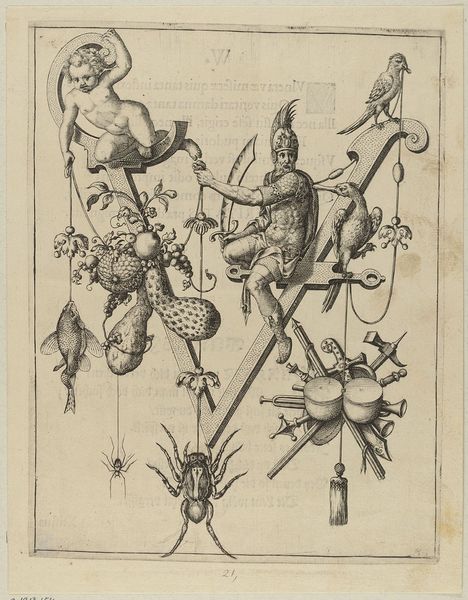
Titel: Der Buchstabe U, Blatt aus der Folge 'Nova Alphati Effictio Historiis'
Künstler: Johann Theodor de Bry
Standort: Hamburg
Institution: Museum für Kunst und Gewerbe Hamburg
Schlagwörter: nackt, vogel, blume, skizze, zeichnung, geschichte, pflanze, engel, frucht, schrift, papier, grafik, graphik, floral, ornamente, fotografie, photographie, druckgraphik, druckgrafik, stich, schwert, waffen, buchstaben, soldat, trommel, rüstung, triumph, fisch, dolch, putten, david, kupferstich, botanik, fische, amoretten, spinnen, groteske, spinne, alphabet, fogel, gerippt, reproduktionen, druckerzeugnisse, schweifwerk, früchte, vögel, tierornamente, ornamentstich, vorlageblätter, schweifgroteske, trophäe, urija, uria